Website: walmart
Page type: store-pickup
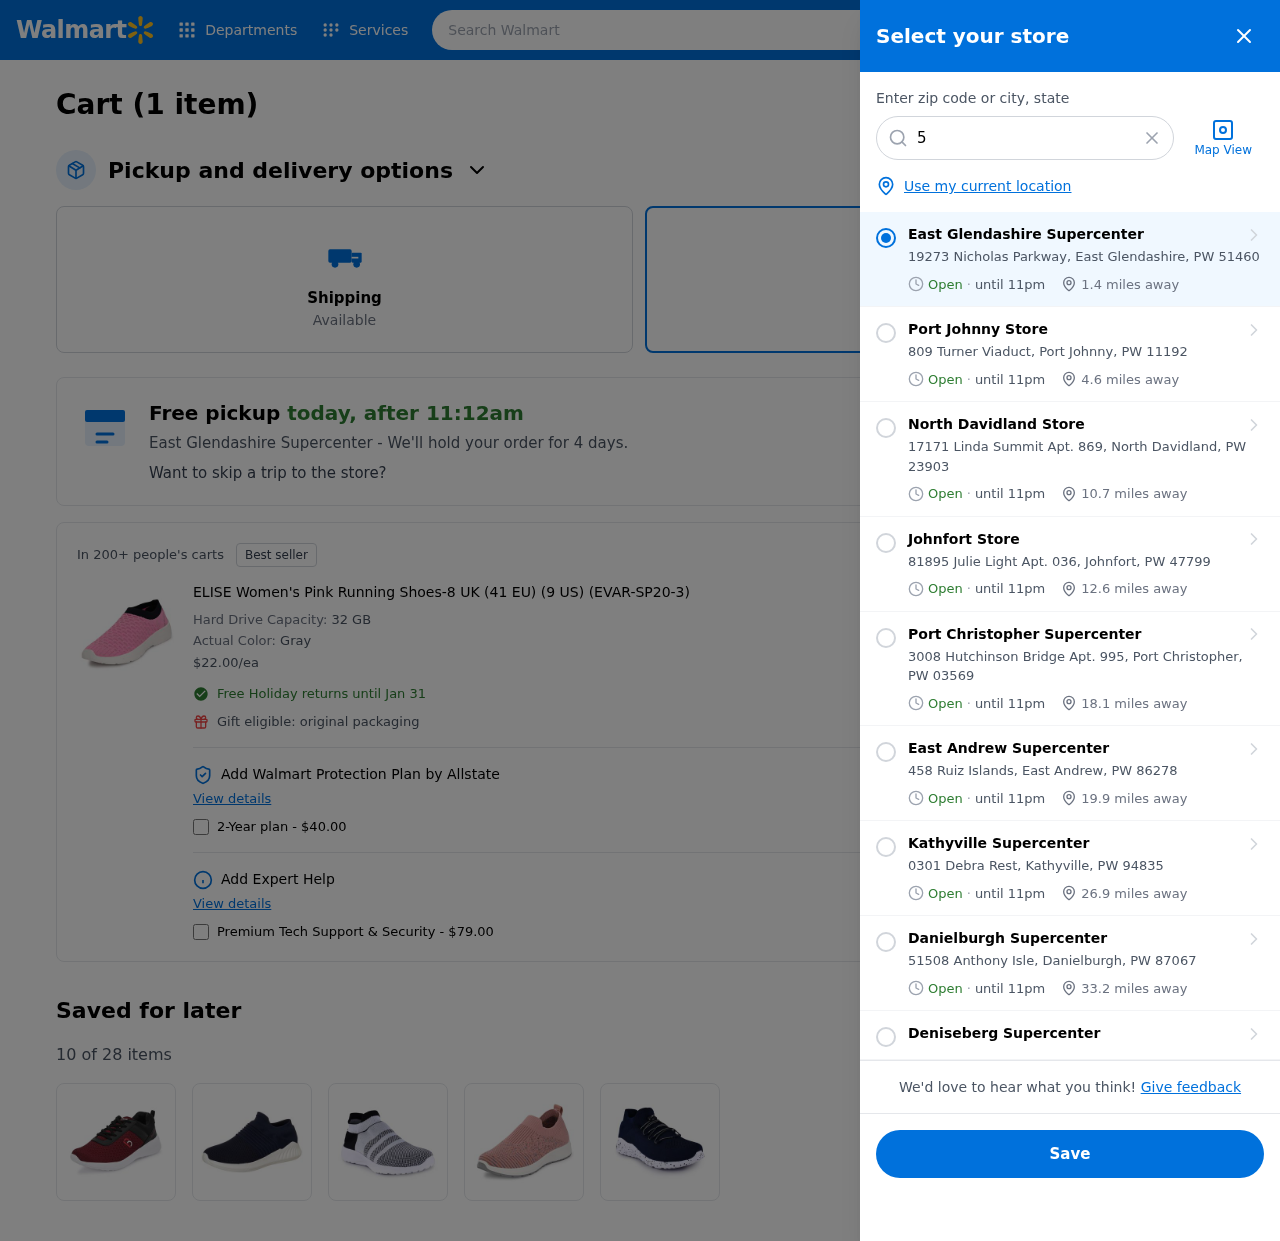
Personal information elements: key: PII_CITY
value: East Glendashire
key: PII_CITY
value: East Glendashire Supercenter
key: PII_CITY_STATE_ZIP
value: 19273 Nicholas Parkway, East Glendashire, PW 51460
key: PII_LOCATION1_CITY
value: Port Johnny Store
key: PII_LOCATION1_CITY_STATE_ZIP
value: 809 Turner Viaduct, Port Johnny, PW 11192
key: PII_LOCATION2_CITY
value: North Davidland Store
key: PII_LOCATION2_CITY_STATE_ZIP
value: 17171 Linda Summit Apt. 869, North Davidland, PW 23903
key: PII_LOCATION3_CITY
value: Johnfort Store
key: PII_LOCATION3_CITY_STATE_ZIP
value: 81895 Julie Light Apt. 036, Johnfort, PW 47799
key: PII_LOCATION4_CITY
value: Port Christopher Supercenter
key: PII_LOCATION4_CITY_STATE_ZIP
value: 3008 Hutchinson Bridge Apt. 995, Port Christopher, PW 03569
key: PII_LOCATION5_CITY
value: East Andrew Supercenter
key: PII_LOCATION5_CITY_STATE_ZIP
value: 458 Ruiz Islands, East Andrew, PW 86278
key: PII_LOCATION6_CITY
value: Kathyville Supercenter
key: PII_LOCATION6_CITY_STATE_ZIP
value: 0301 Debra Rest, Kathyville, PW 94835
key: PII_LOCATION7_CITY
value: Danielburgh Supercenter
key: PII_LOCATION7_CITY_STATE_ZIP
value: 51508 Anthony Isle, Danielburgh, PW 87067
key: PII_LOCATION8_CITY
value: Deniseberg Supercenter
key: PII_POSTCODE
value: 51460
Product elements: key: PRODUCT1_NAME
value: ELISE Women's Pink Running Shoes-8 UK (41 EU) (9 US) (EVAR-SP20-3)
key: PRODUCT1_PRICE
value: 22
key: PRODUCT1_DESC
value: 32 GB
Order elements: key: ORDER_NUM_ITEMS
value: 1
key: ORDER_NUM_ITEMS
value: Cart (1 item)
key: ORDER_DELIVERY_DATE
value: today, after 11:12am
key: ORDER_ITEM1_QUANTITY
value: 1
Search elements: key: HEADER_SEARCH
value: Search Walmart
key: SEARCH_LOCATION
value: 51460